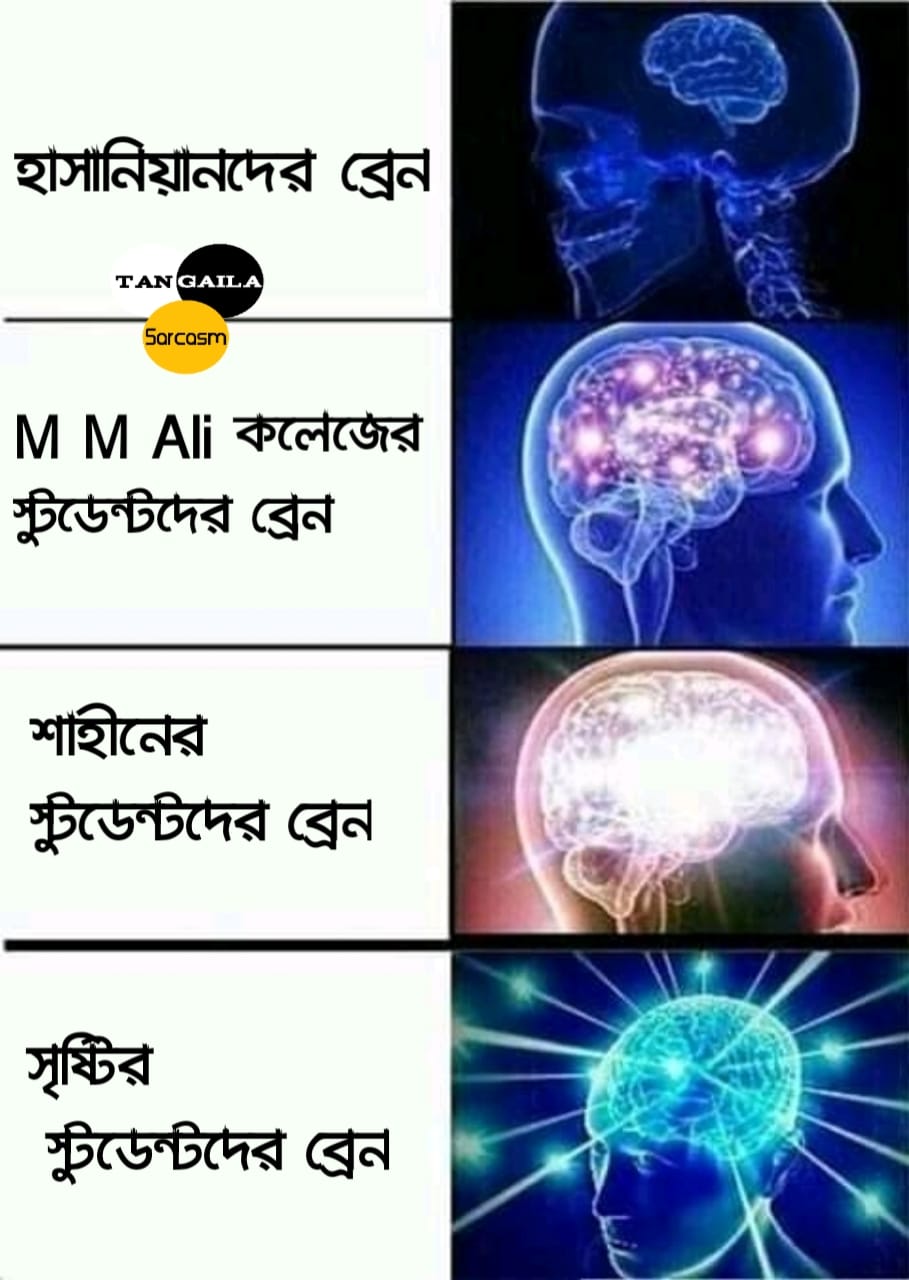
Caption: হাসানিয়ানদের ব্রেন   M M Ali কলেজের স্টুডেন্টদের ব্রেন   শাহীনের স্টুডেন্টদের ব্রেন  সৃষ্টির  স্টুডেন্টদের ব্রেন
Label: non-hate